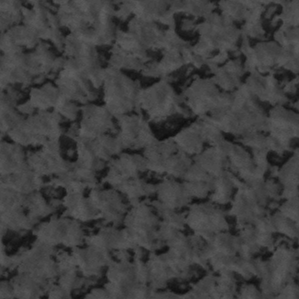
Label: frost